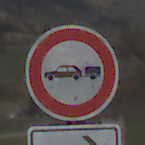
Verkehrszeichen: VerbotPersonenkraftwagenMitAnhaenger
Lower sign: RichtungsangabeDurchPfeile5
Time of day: MorningAfternoon
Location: Outdoor (Nature)
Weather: PartlyCloudy
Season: NotSpecified
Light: Natural